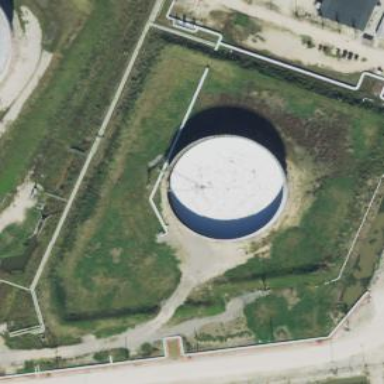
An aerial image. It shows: Storage tank building.